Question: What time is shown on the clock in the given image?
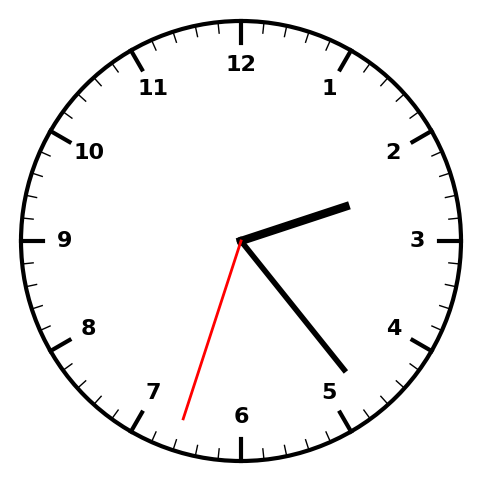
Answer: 02:23:33